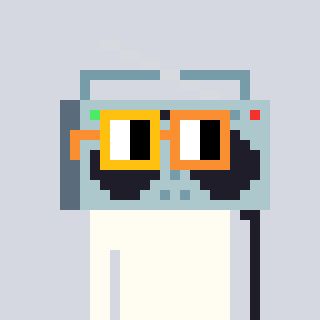
a pixel art character with square yellow and orange glasses, a boombox-shaped head and a grayscale-colored body on a cool background